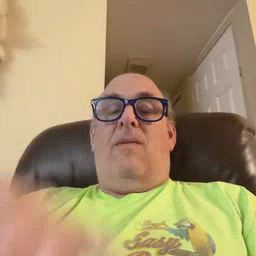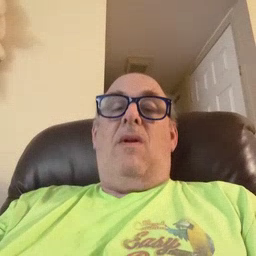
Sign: doll